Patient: sex F, age 38
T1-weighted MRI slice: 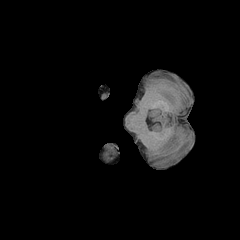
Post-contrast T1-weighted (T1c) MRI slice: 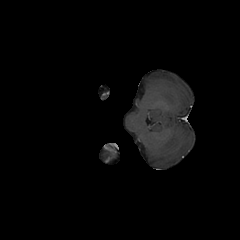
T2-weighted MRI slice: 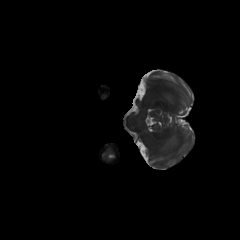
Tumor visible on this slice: no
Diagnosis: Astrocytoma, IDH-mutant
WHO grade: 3